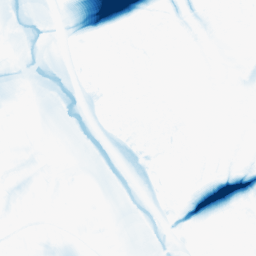
Category: morphological
Decomposition family: morphological_ellipse
Decomposition parameters: operation: closing
width: 50
height: 50
Upsampling method: bicubic
Upsampling parameters: scale: 4
Upsampling scale: 4